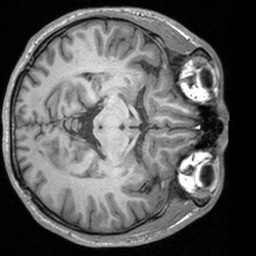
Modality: T1w
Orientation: axial
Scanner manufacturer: siemens
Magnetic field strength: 3 T
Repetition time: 1.9 s
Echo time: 0.00226 s